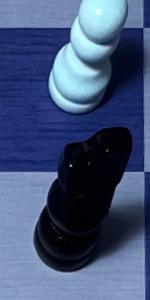
Label: Knight_Black